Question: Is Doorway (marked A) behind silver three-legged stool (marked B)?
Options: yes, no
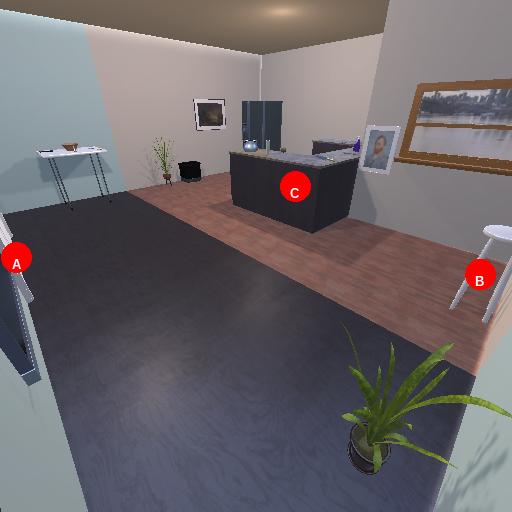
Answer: yes